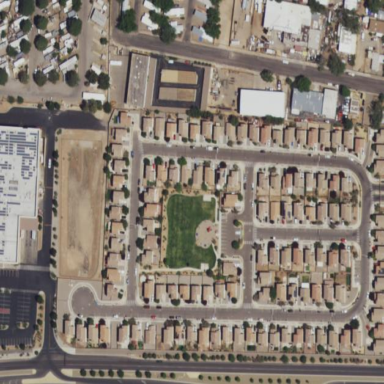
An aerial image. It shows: Residential neighbourhood.